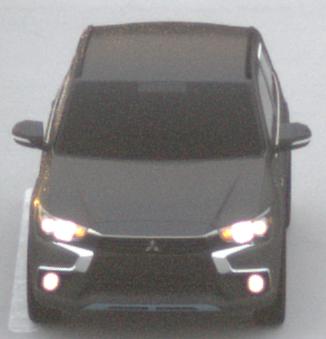
Make: Mitsubishi
Model: Outlander 2.0 Plug-In Hybrid
Detailed model: Outlander (III) Plug-In Hybrid
Model produced from: 2015/10
Model produced until: 2018/08
Doors: 5
Color: gray
Road condition: dry road
Daytime: sunrise or sunset
Contrast: low contrast